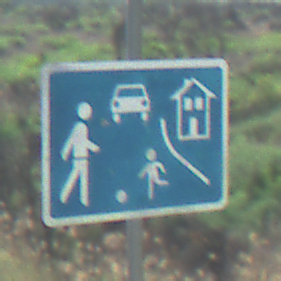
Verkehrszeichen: BeginnVerkehrsberuhigterBereich
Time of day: MorningAfternoon
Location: Outdoor (Special)
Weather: Clear
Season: NotSpecified
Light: Natural